Question: I have a WinForms application with many menus, each menu has an average of 30 menu items. In any given menu there can be multiple words that start with the same letter.
Currently I use a simple method of creating an alt key mapping to each item by prepending an ampersand to the begging of each menu item.
I need to be able to detect a duplicate key mapping (starting letter) and reassign it to another character; on that hasn't been taken yet. The winning character would be the one closest to the begging of the word as possible.
## MENU Example
- - - - -
A more ideal algorithm would be smart enough to look at the next word in the string, and have addition rules. If I could create a set of rules that emulates a menu such as this:

I understand that fire fox most likely assigns their mappings manually - but I am trying to be constructively lazy.
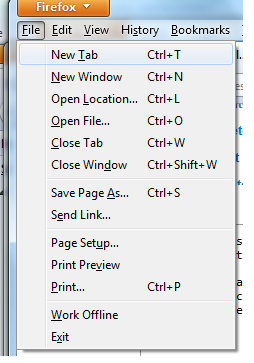
Answer: Since you have an average of 30 items, there's always going to be accelerator letters that are used more than once. And you certainly want an item's letter changing over multiple runs (or worse, multiple menu uses within the same run) of your program.
Why not just keep it simple and require each menu item to have a static 'accelerator letter' property?